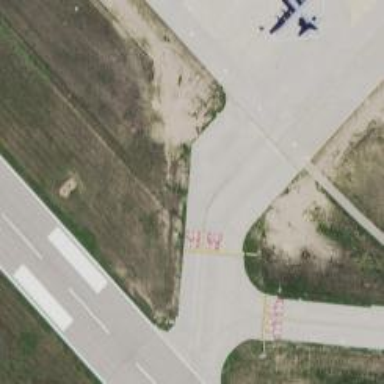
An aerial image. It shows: Image of taxiway at airport.